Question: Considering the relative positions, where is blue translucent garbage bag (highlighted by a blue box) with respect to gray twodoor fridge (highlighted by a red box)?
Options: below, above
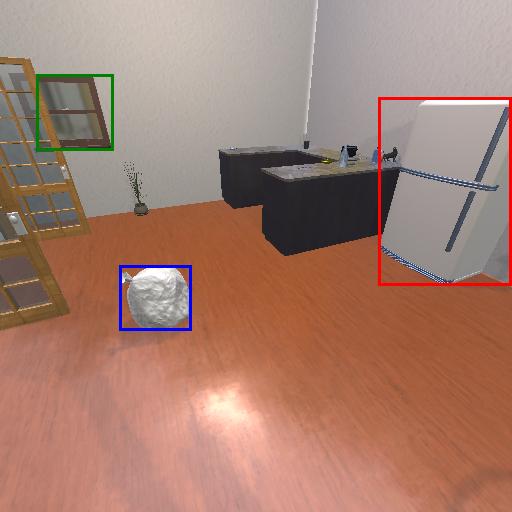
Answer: below